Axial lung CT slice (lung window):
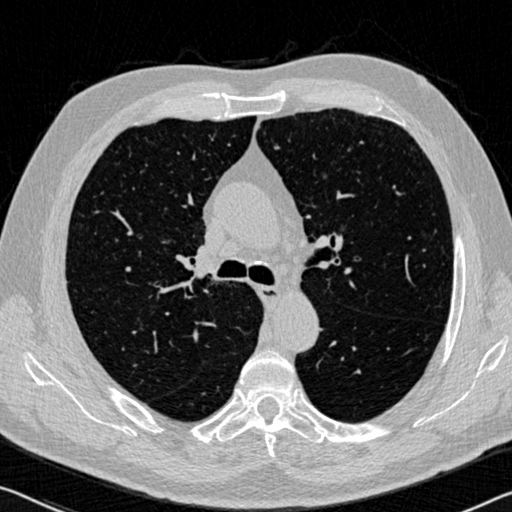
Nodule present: no